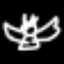
Label: angel